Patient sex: M
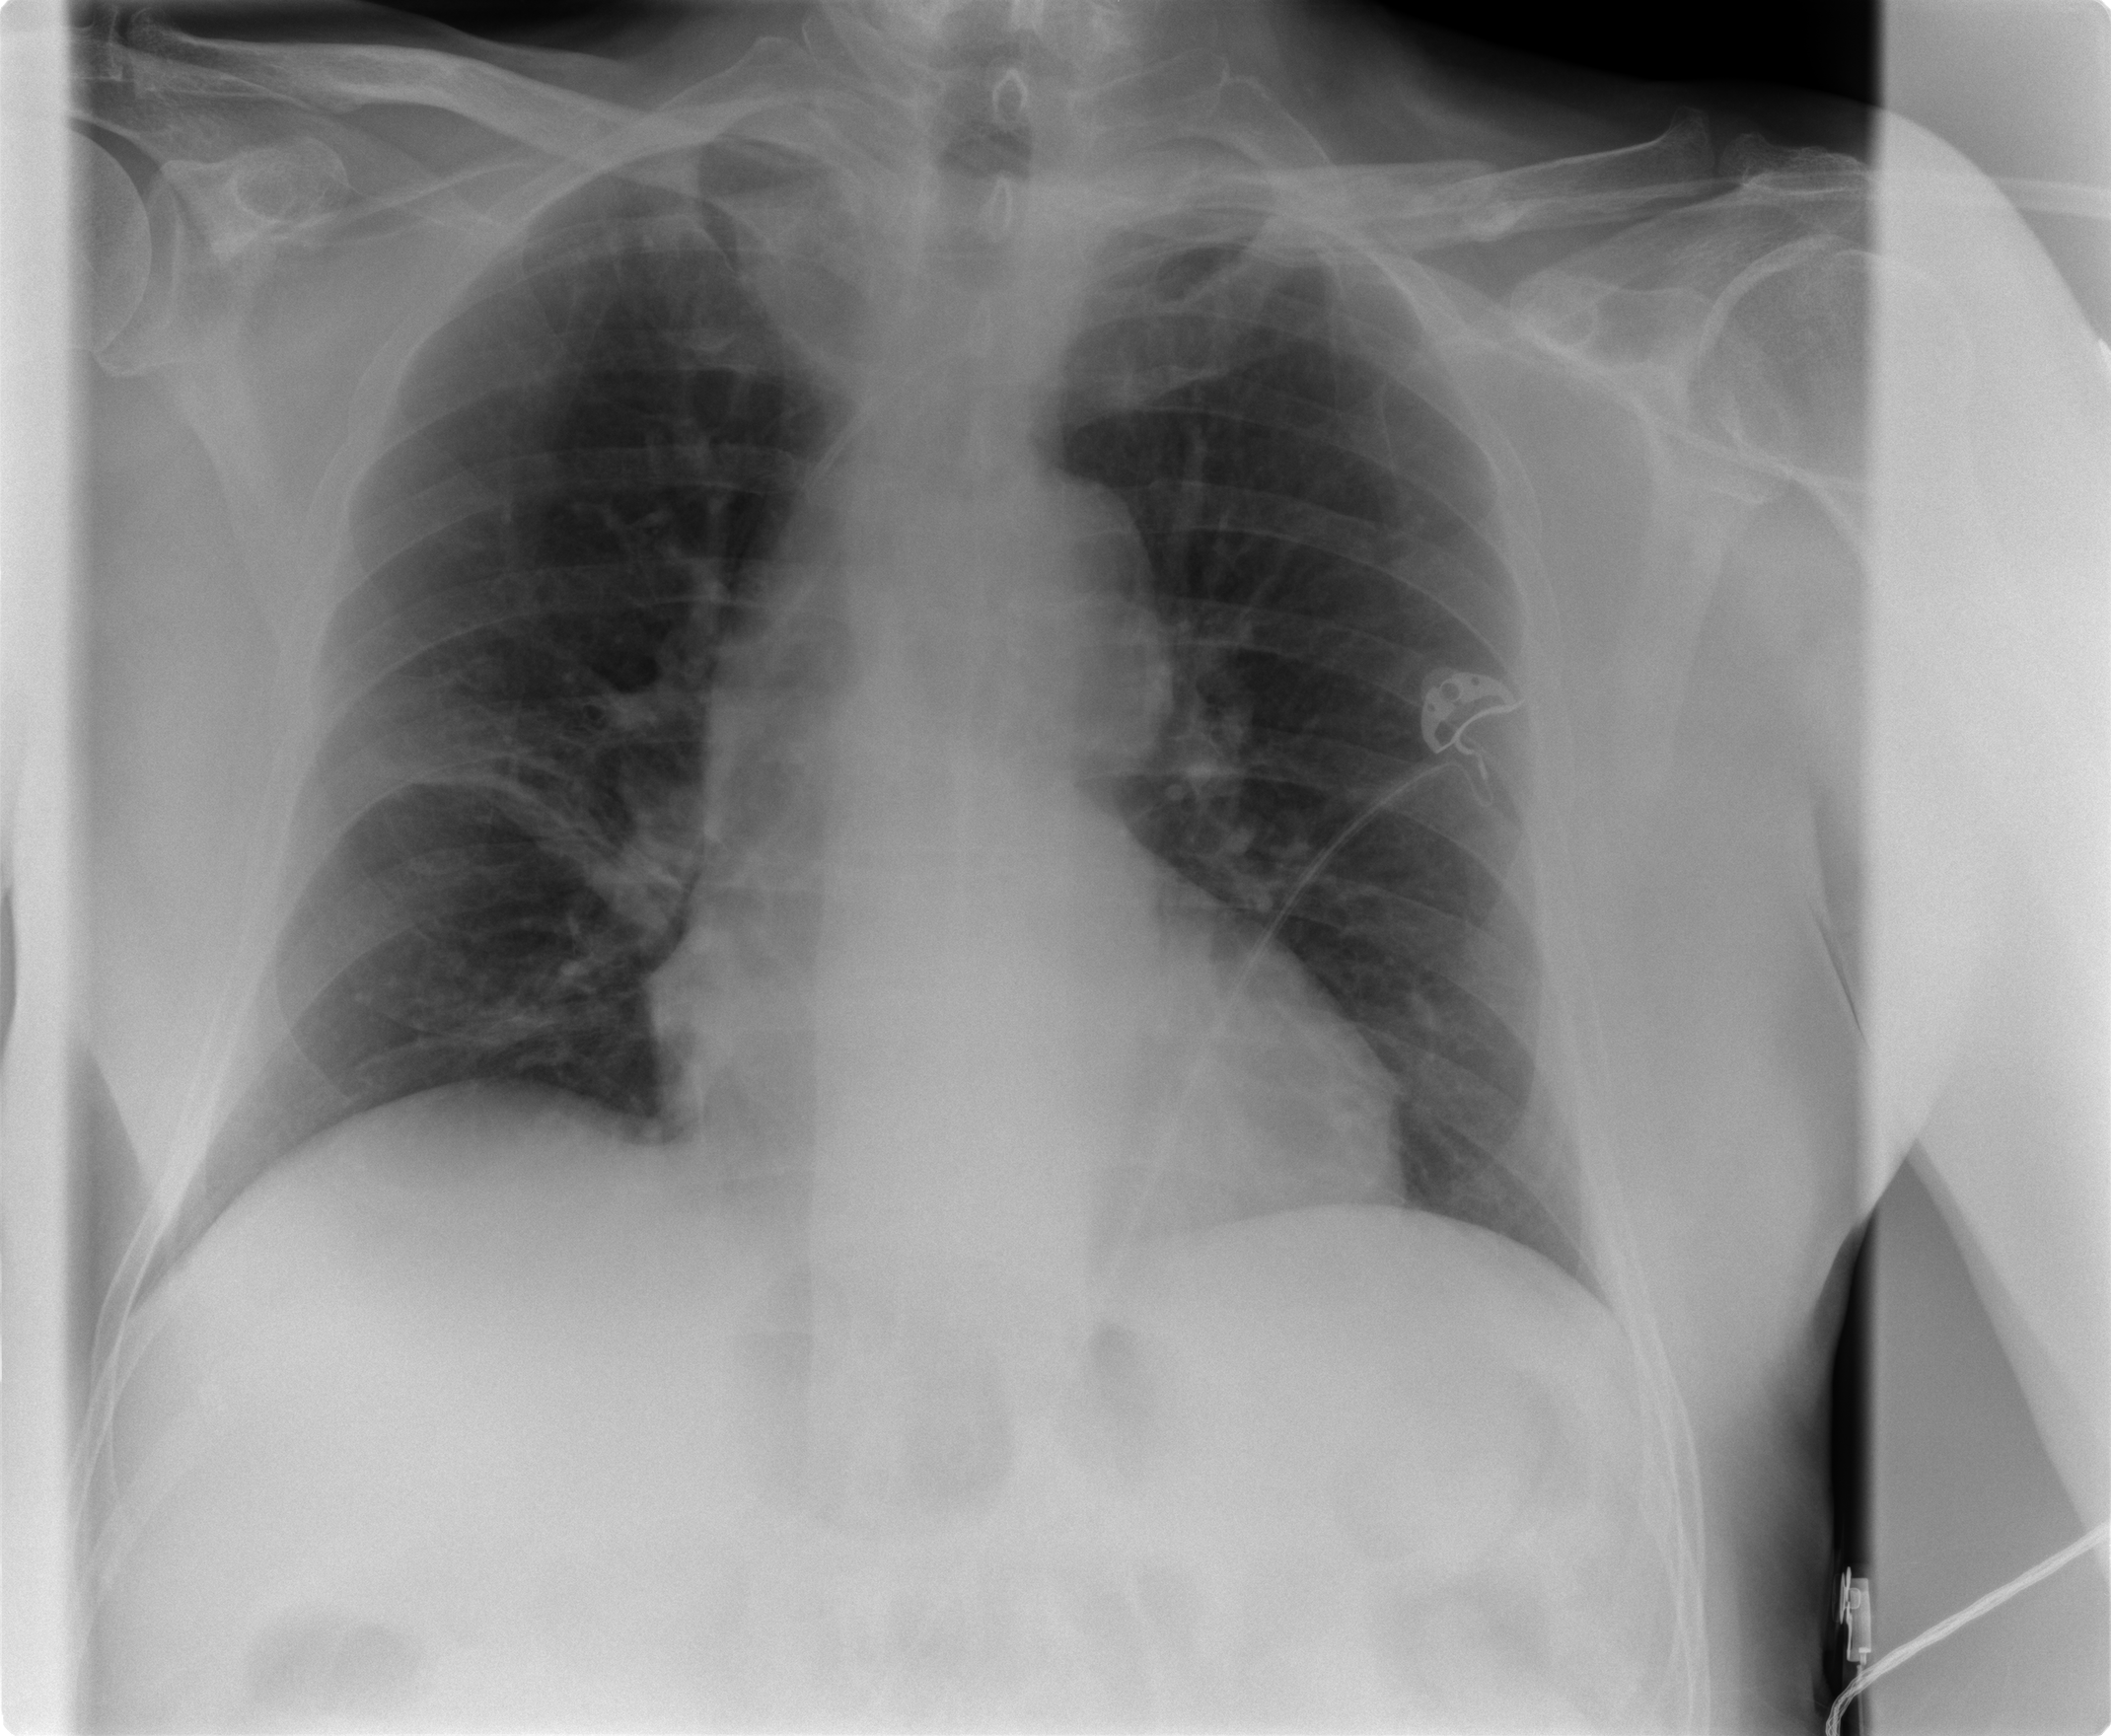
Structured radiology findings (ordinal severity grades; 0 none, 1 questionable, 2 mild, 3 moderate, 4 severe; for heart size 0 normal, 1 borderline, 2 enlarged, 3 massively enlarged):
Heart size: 2
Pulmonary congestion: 0
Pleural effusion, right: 0
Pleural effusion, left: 0
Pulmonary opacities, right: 0
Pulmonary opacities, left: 0
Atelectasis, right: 2
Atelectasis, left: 0